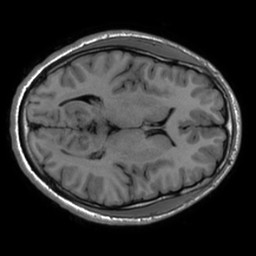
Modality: inplaneT1
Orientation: axial
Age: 20
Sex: male
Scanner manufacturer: ge
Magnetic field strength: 3 T
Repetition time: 2.597 s
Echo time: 0.02273 s